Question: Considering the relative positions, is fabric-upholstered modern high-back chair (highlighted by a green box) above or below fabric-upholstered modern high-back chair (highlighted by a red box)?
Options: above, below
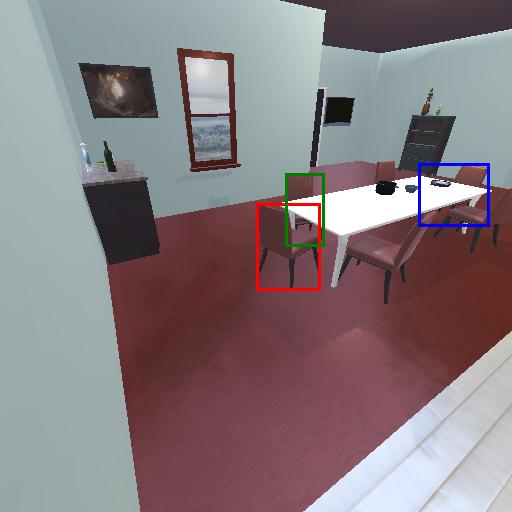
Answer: above